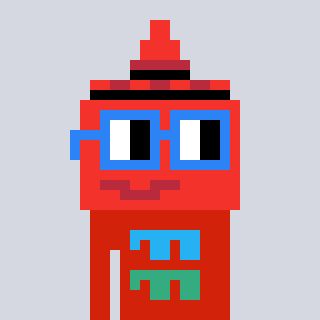
a pixel art character with square blue glasses, a ketchup-shaped head and a red-colored body on a cool background